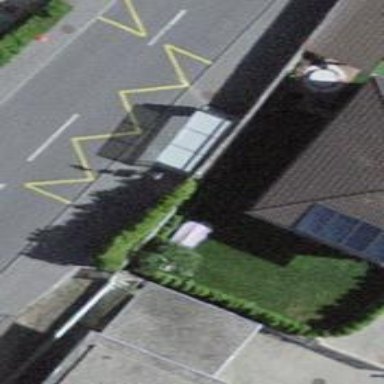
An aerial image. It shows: Bus stop with platform for public transport.